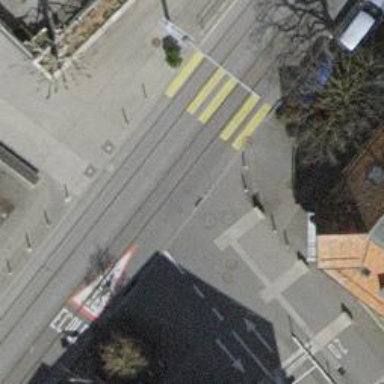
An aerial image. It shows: Tram level crossing on railway.